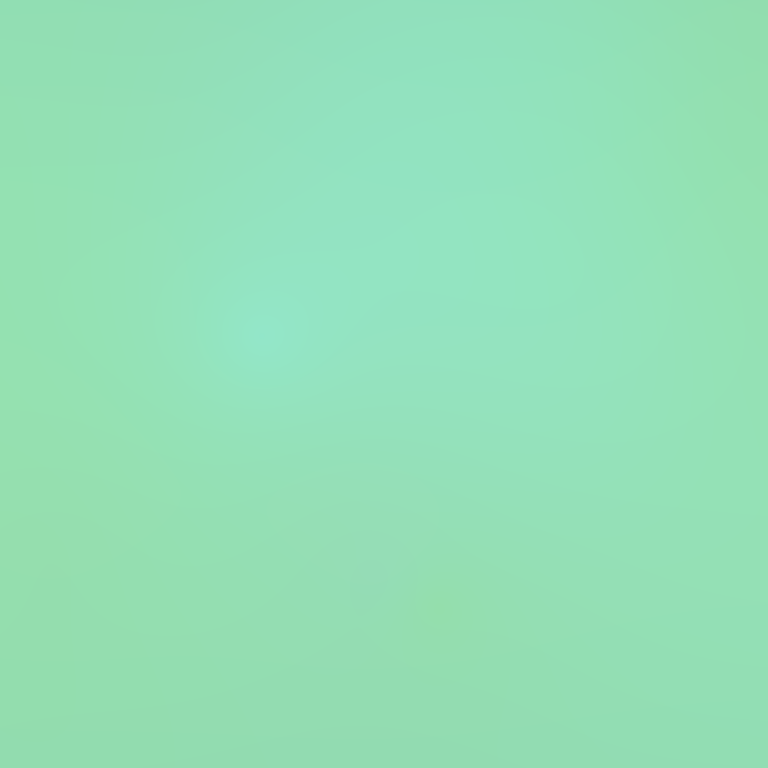
Abstract light effect, smooth blend from soft teal to light mint, calm atmosphere, diffuse glow, no room, no furniture, no objects.